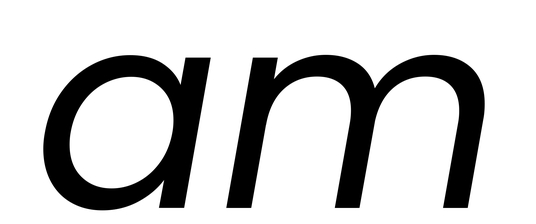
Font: Poppins-Italic